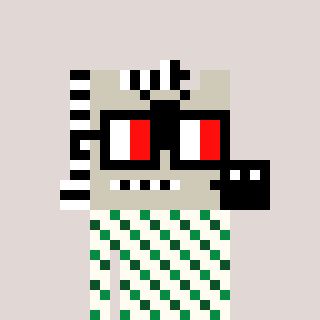
a pixel art character with square glasses with black frames and red eyes, a zebra-shaped head and a grayscale-colored body on a warm background